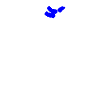
Particle: pion